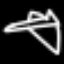
Label: airplane